Field crop: maize
Growth stage: 1
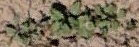
Species: convolvulus